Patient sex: M
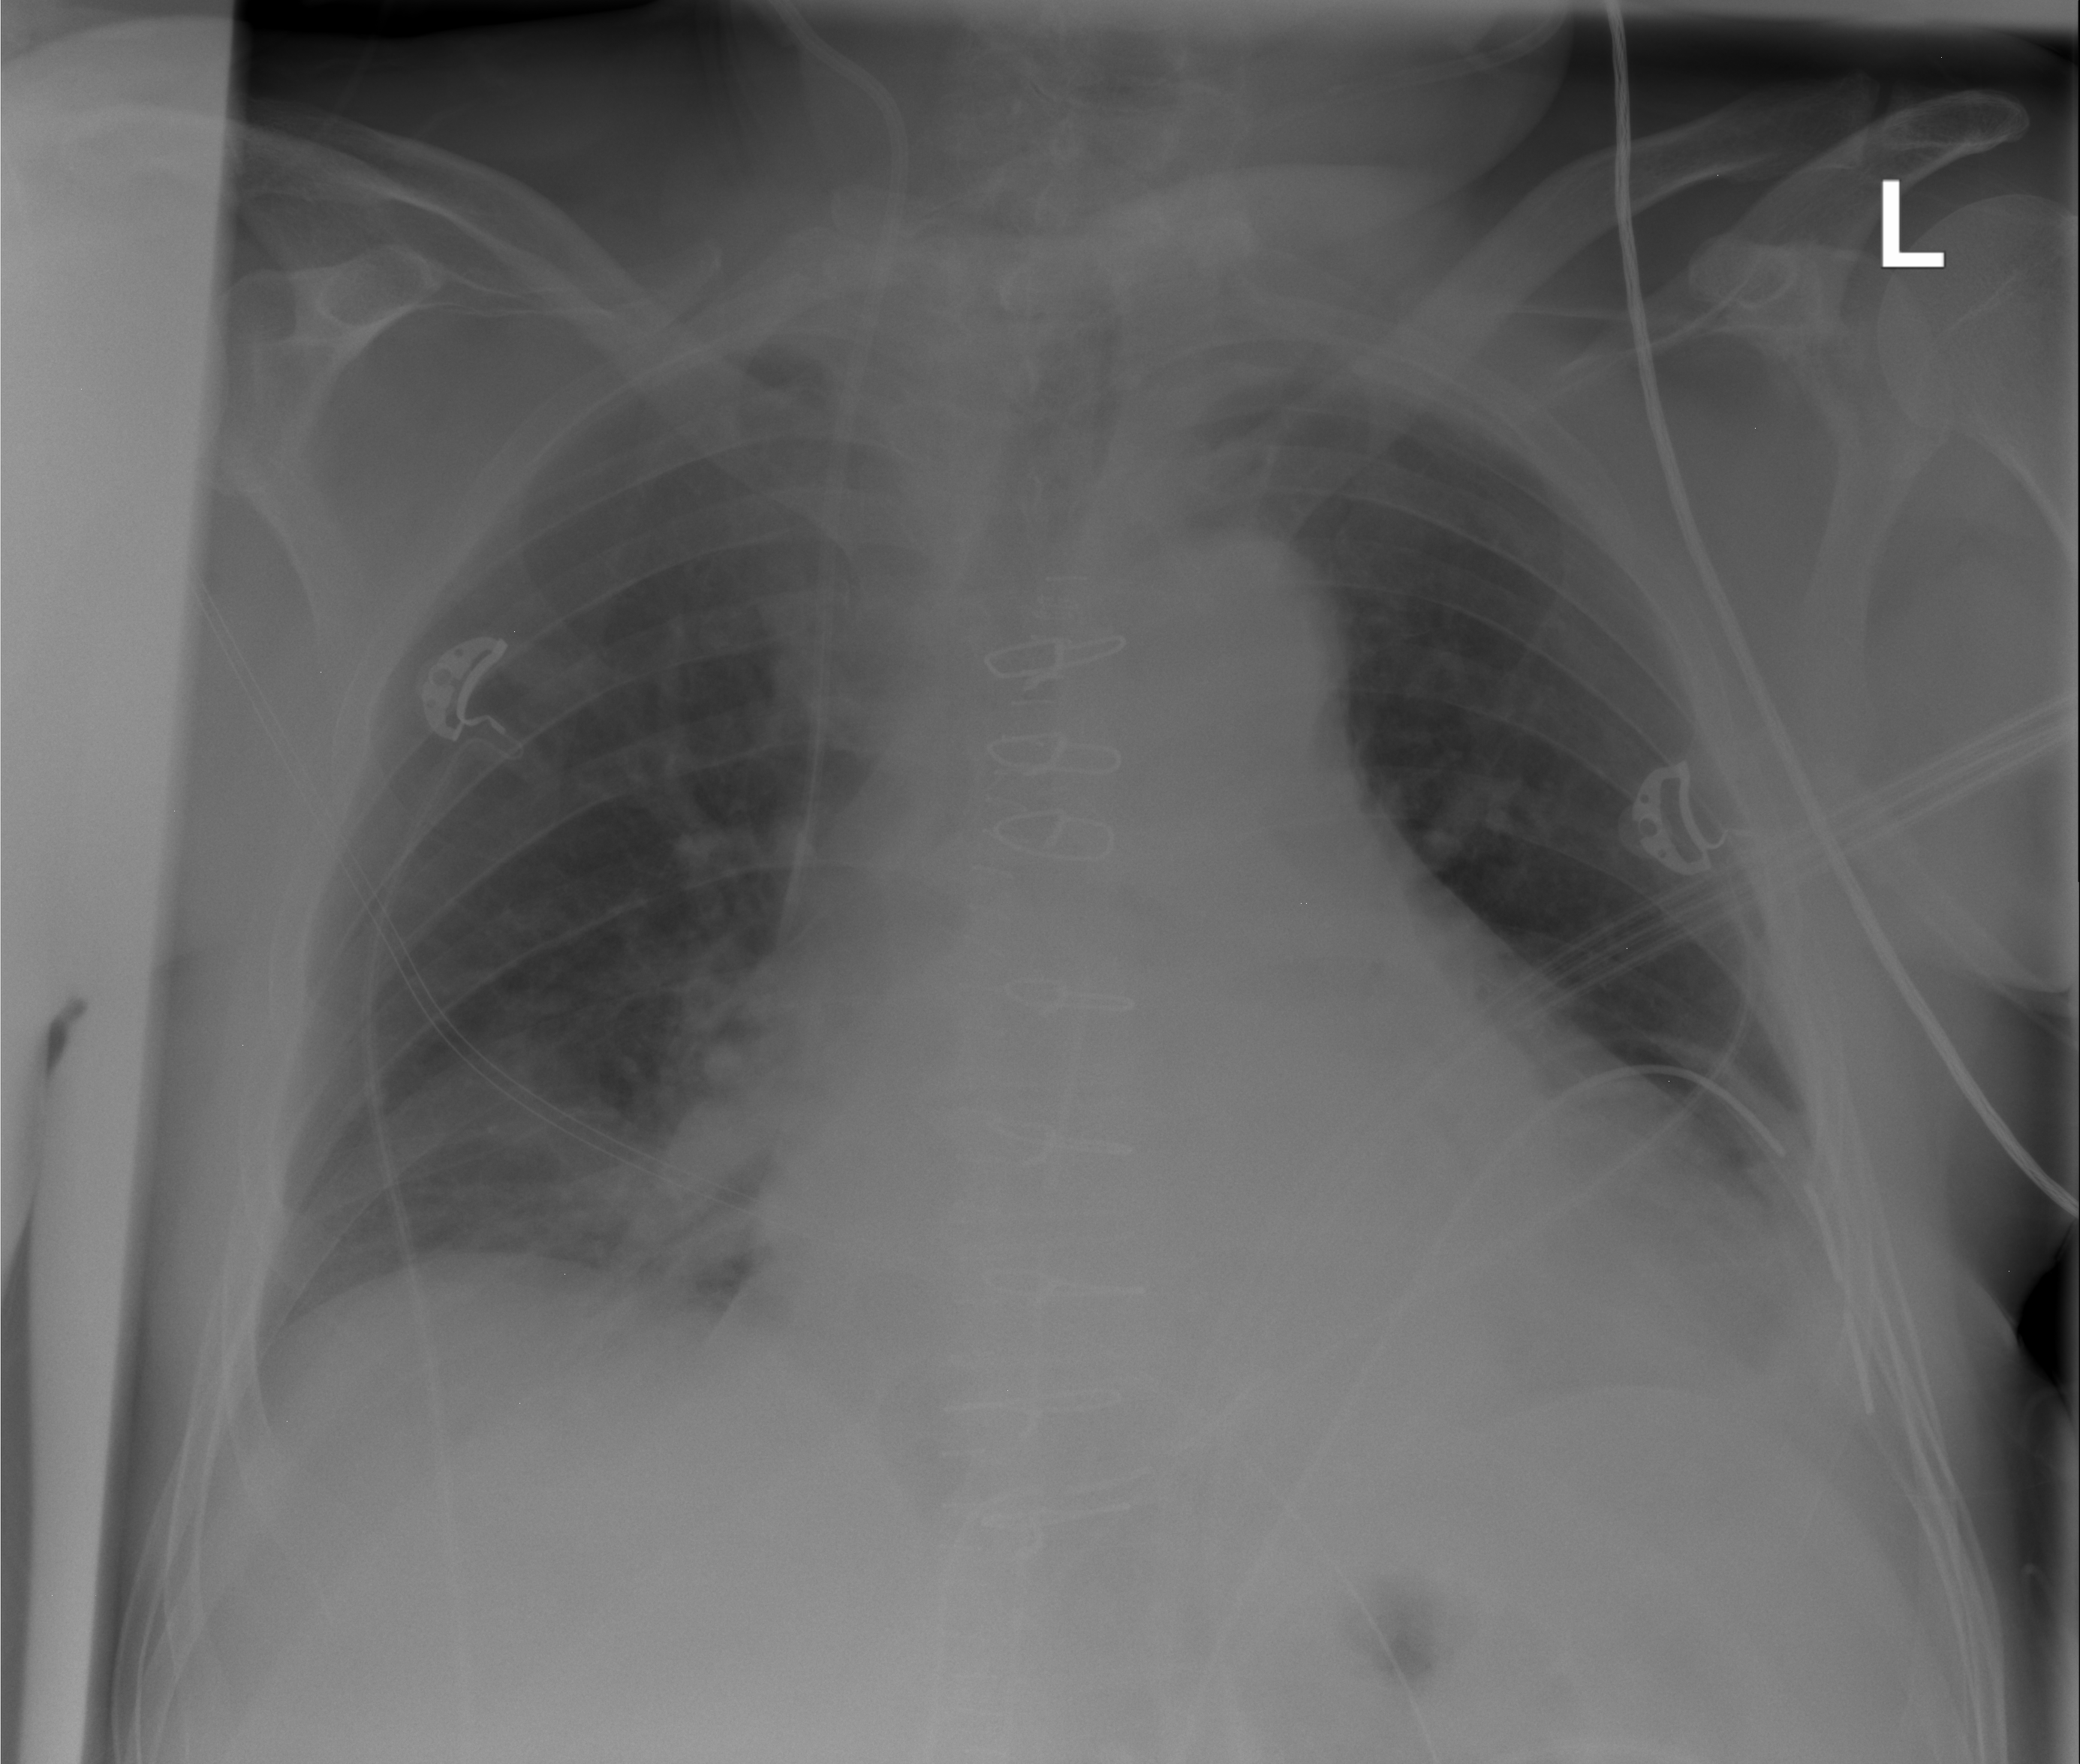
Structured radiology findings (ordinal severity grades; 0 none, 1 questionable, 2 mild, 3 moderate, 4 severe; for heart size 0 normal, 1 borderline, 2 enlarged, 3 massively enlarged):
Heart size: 2
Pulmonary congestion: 0
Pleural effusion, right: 0
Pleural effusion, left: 2
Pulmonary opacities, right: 2
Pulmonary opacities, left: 0
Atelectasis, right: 0
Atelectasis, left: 1